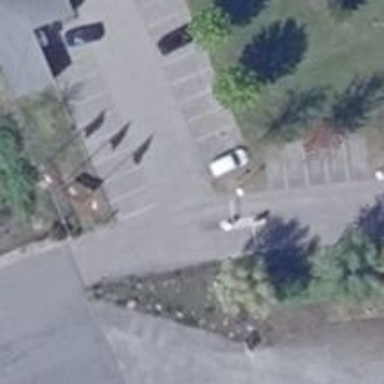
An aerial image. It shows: Parking aisle designated as service road.